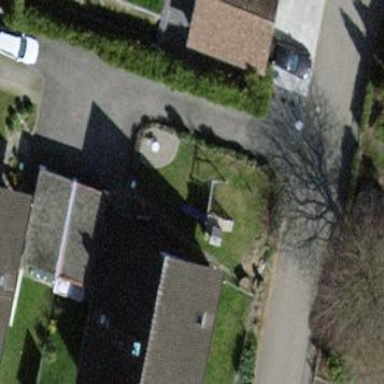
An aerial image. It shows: Simple house.